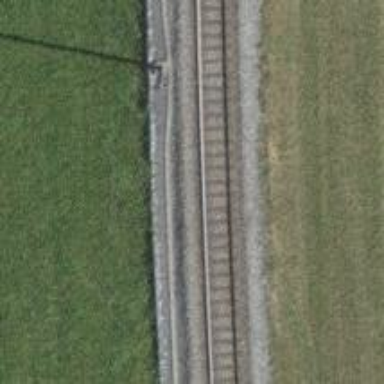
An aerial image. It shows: Single-track electrified railway with contact line.